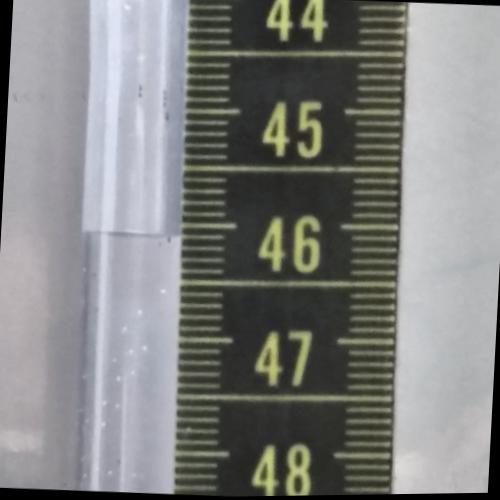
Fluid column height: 46.1 cm